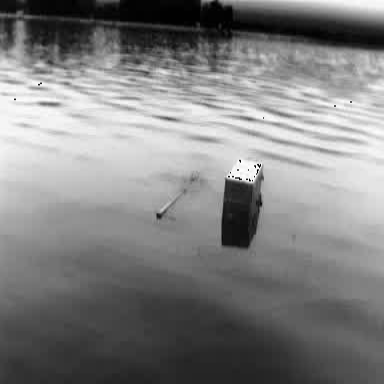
There is a fishing_boat in the infrared image.